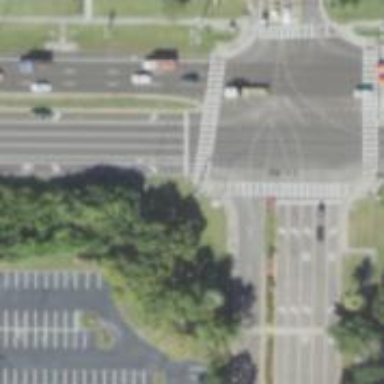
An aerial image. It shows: Marked crossing on footway.